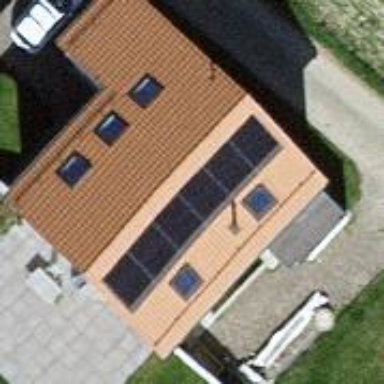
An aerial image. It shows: Simple house.